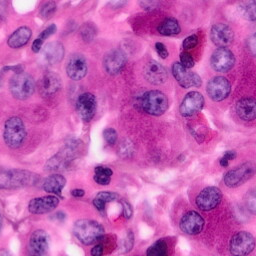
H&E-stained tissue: Pancreatic